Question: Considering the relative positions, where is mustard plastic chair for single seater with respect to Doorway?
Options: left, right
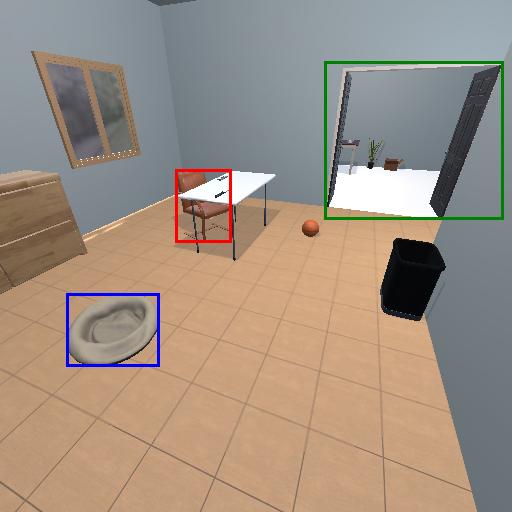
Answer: left